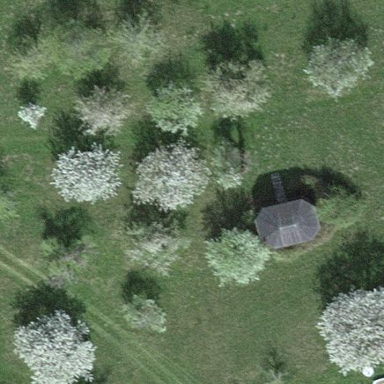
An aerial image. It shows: Orchard.